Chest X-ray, PA view. Patient: 40 years old, sex F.
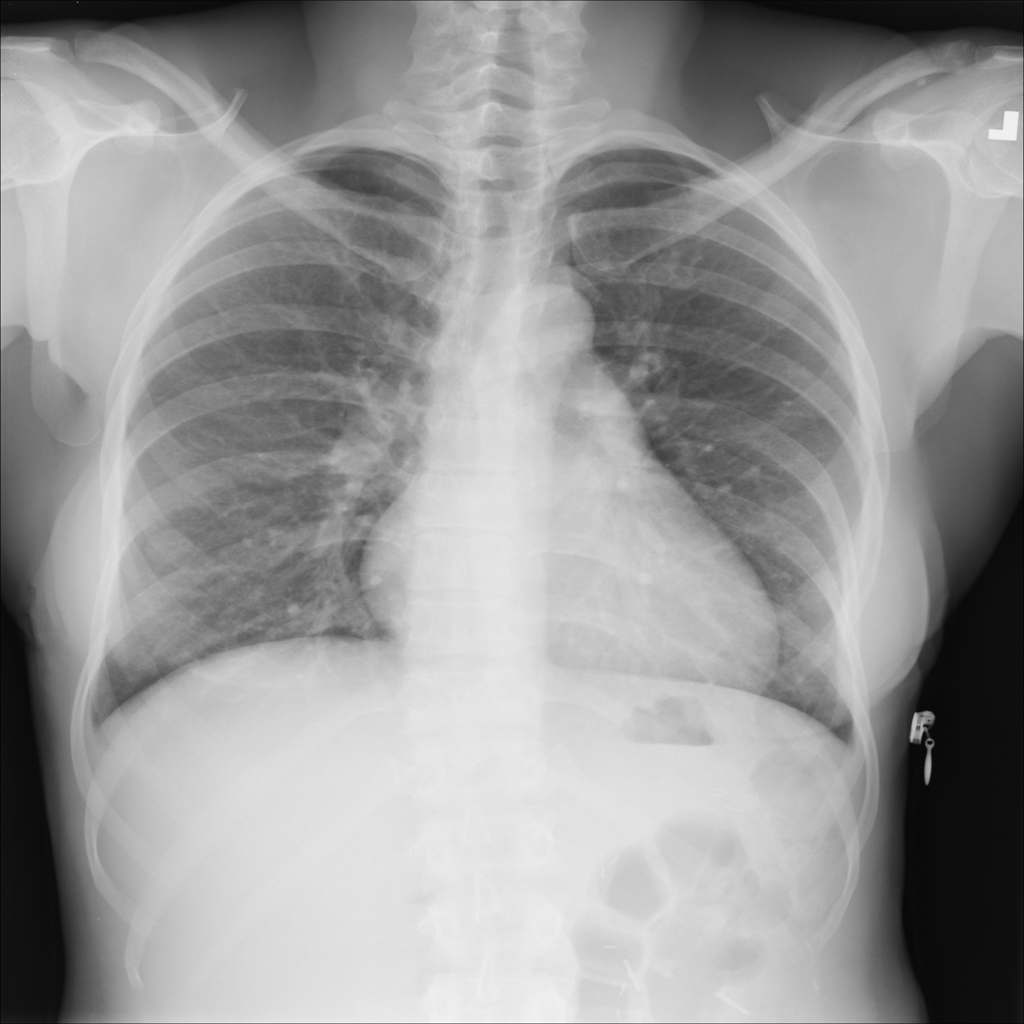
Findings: No Finding